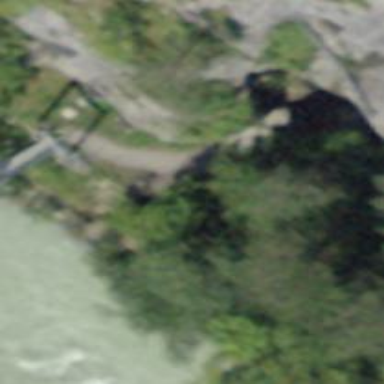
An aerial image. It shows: Bench.